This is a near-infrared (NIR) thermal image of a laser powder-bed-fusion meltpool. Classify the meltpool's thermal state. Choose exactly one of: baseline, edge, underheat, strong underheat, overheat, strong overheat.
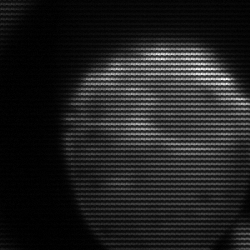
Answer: edge